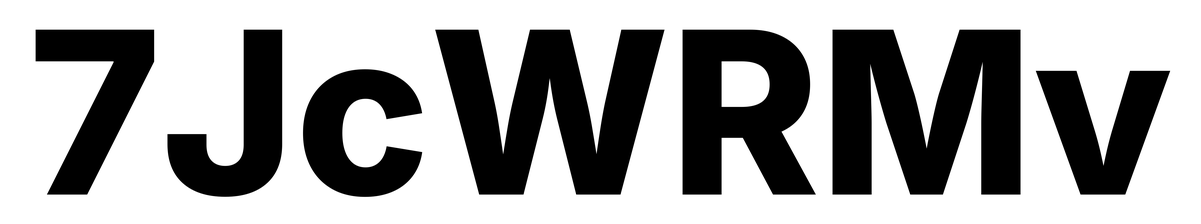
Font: Inter_ExtraBold